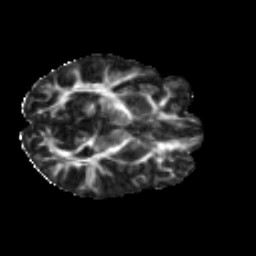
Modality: FA
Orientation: axial
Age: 34
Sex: male
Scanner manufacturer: ge
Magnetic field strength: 3 T
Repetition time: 7.8 s
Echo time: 0.0606 s